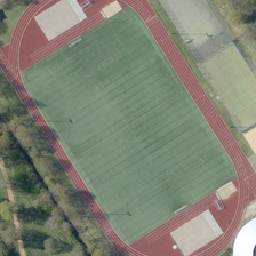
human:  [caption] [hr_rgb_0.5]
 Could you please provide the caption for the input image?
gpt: This is a green grass and just germinated trees.

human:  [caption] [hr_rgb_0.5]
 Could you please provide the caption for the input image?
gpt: there are a few trees around a plastic playground .

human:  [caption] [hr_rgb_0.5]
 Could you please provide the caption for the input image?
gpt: This is just sprouting grass and trees.

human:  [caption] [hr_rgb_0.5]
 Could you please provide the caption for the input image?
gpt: Here's the green grass and the tree that just sprouted.

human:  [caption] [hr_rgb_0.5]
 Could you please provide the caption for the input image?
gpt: This is a tree that just left.